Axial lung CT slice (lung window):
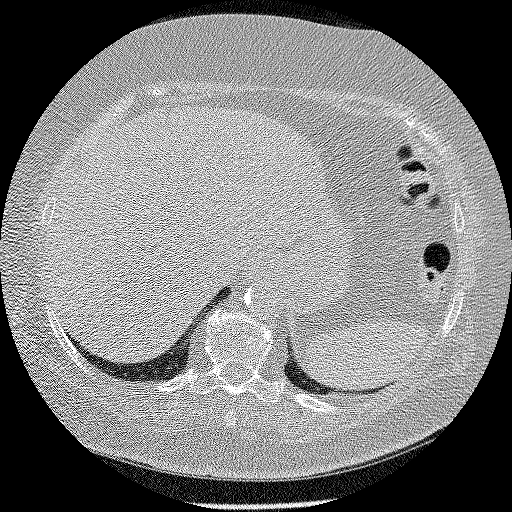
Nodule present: no